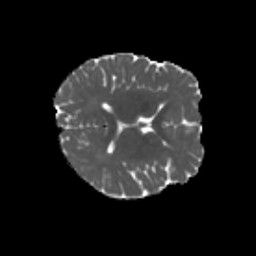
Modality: MD
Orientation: axial
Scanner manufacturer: siemens
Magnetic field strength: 3 T
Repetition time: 4.16 s
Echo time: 0.0806 s